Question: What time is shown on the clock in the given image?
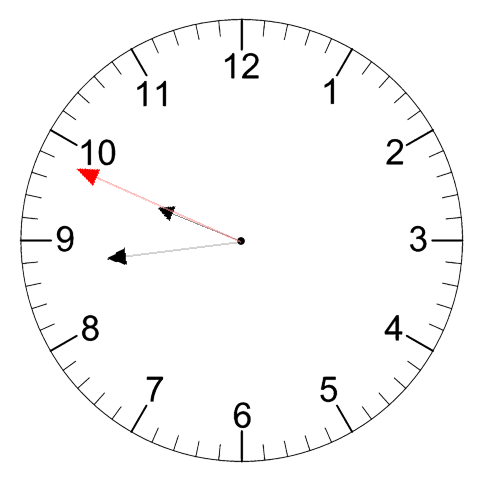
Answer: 09:43:49